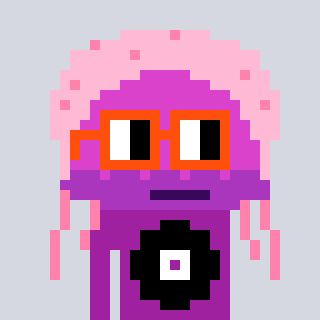
a pixel art character with square orange glasses, a jellyfish-shaped head and a magenta-colored body on a cool background